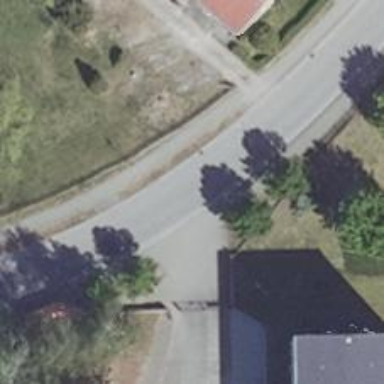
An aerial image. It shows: Residential road with asphalt surface. There are sidewalks on both sides of the road.